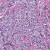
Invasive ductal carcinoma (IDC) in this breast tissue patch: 1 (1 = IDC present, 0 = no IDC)